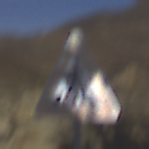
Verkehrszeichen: FussgaengerueberwegLinks
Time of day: Midday
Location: Outdoor (Nature)
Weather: Clear
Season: NotSpecified
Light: Natural